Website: home-depot
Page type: customer-info-address
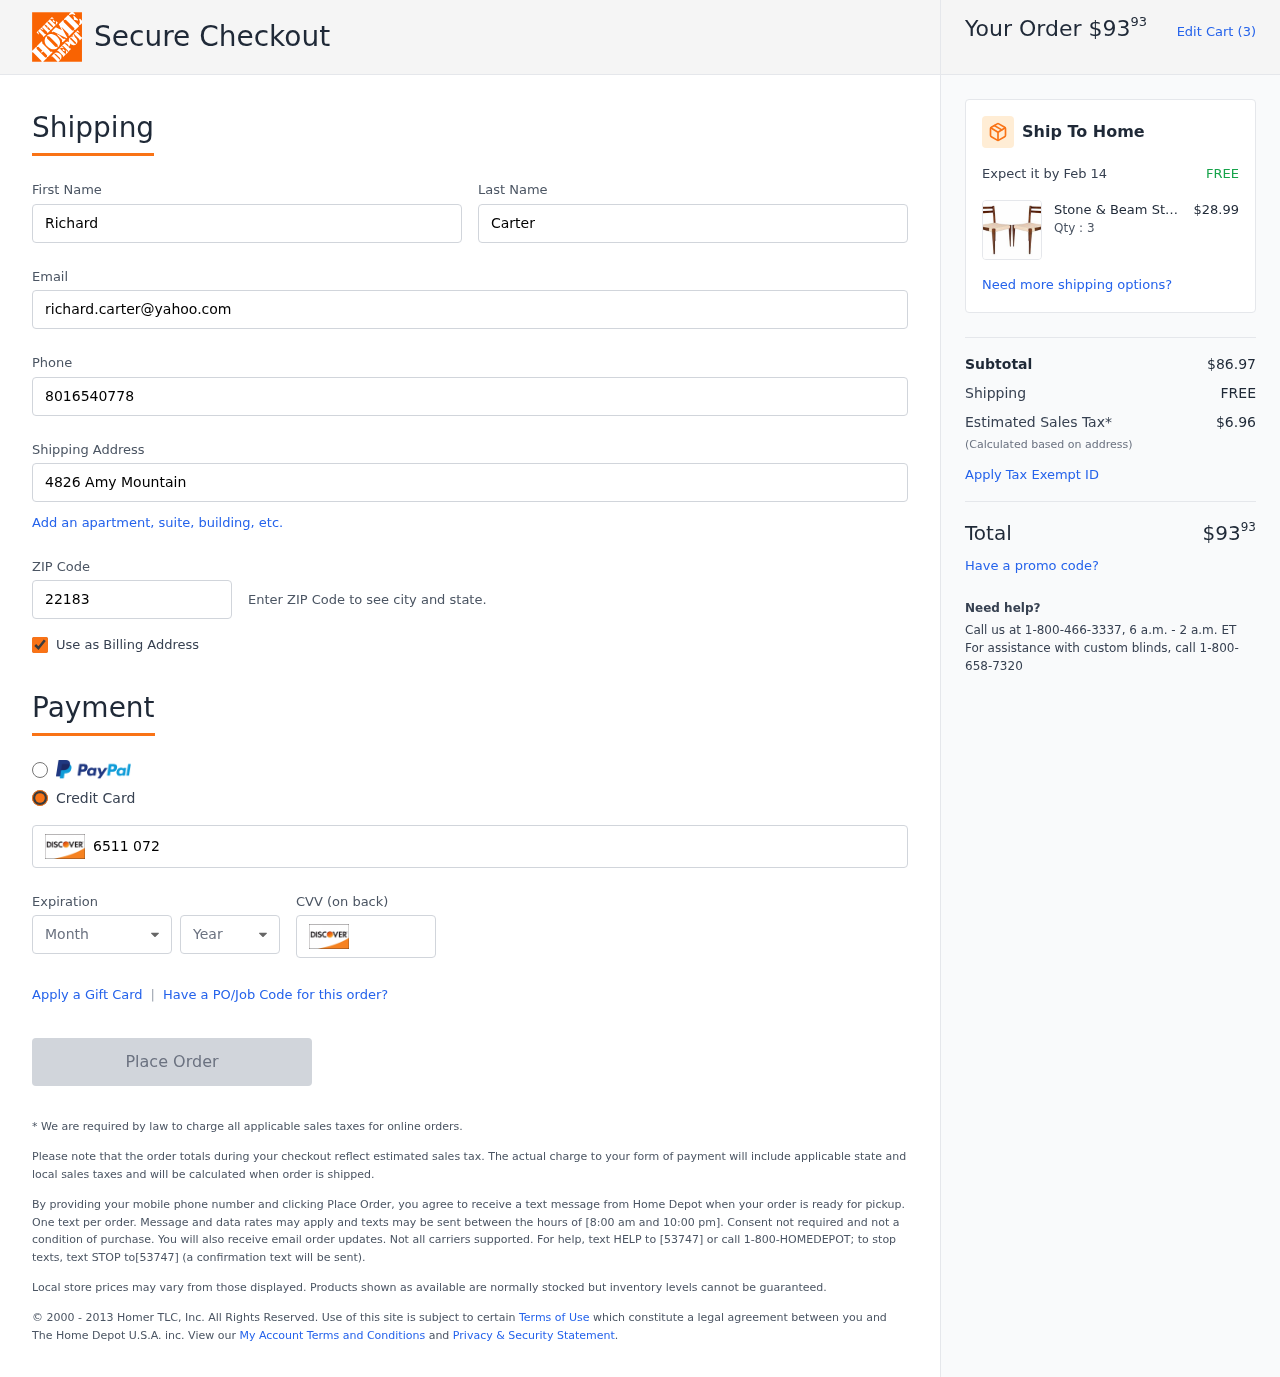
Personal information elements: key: PII_CARD_CVV
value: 448
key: PII_CARD_EXPIRY_MONTH
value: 03
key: PII_CARD_EXPIRY_YEAR
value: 30
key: PII_CARD_NUMBER
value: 6511 0721 0446 6303
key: PII_EMAIL
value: richard.carter@yahoo.com
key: PII_FIRSTNAME
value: Richard
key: PII_LASTNAME
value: Carter
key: PII_PHONE
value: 8016540778
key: PII_POSTCODE
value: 22183
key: PII_STREET
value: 4826 Amy Mountain
Product elements: key: PRODUCT1_BRAND
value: Stone & Beam
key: PRODUCT1_NAME
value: Stone & Beam Jane Wood-Framed Classic Woven Dining Chair, 34" H, Set of 2, Brown
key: PRODUCT1_PRICE
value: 28.99
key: PRODUCT1_QUANTITY
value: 3
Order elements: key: ORDER_TOTAL
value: $9393
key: ORDER_NUM_ITEMS
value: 3
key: ORDER_DELIVERY_DATE
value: Feb 14
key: ORDER_SUBTOTAL
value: $86.97
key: ORDER_SHIPPING_COST
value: FREE
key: ORDER_TAX
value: $6.96